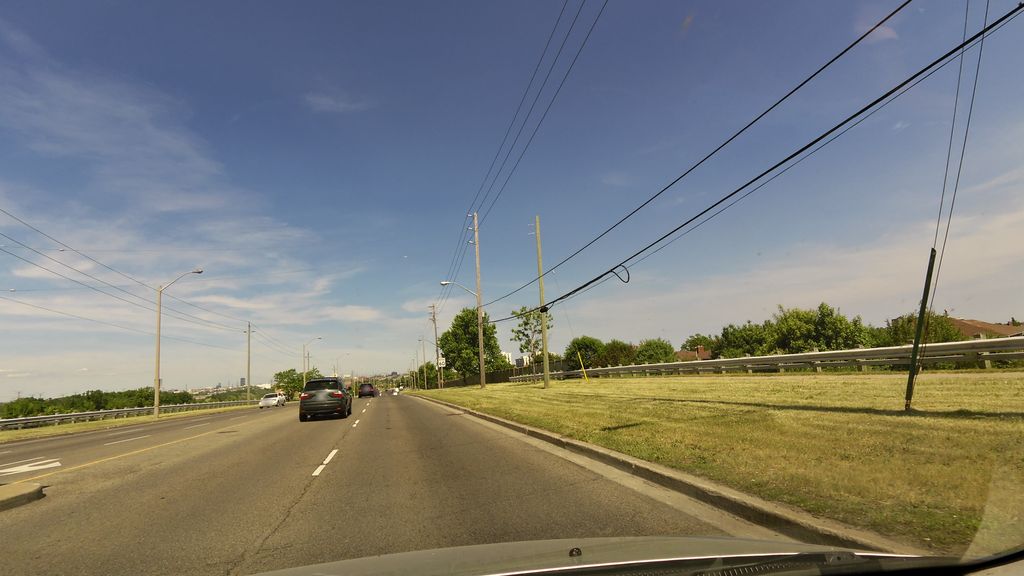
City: toronto